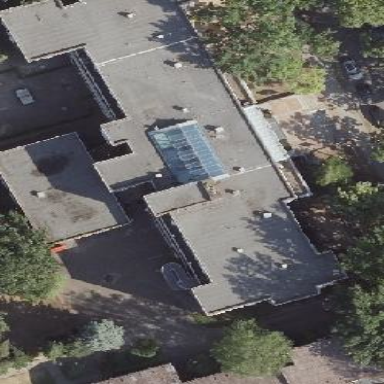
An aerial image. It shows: Part of building.